Question: I want to add a vertical line between the multiple divs so that it looks like the attached image:

I'm trying to achieve that by adding a div .border and setting its position absolute. However I want to add some margin between the border and make the border appear behind the boxes as in above image.
Here's the code I'm trying:
'''
<div class="wrap">
<div class="box">
<div class="border"></div>
<div class="figure"></div>
<div class="right"> right</div>
</div>
<div class="box">
<div class="border"></div>
<div class="figure"></div>
<div class="right"> right</div>
</div>
<div class="box">
<div class="border"></div>
<div class="figure"></div>
<div class="right"> right</div>
</div>
</div>
'''
'''
.wrap{
position: relative;
overflow: hidden;
}
.box{
overflow: hidden;
margin-top: 50px;
}
.box:first-child{
margin-top: 0;
}
.figure{
width: 50px;
height: 50px;
background: yellow;
display: inline-block;
margin-right: 10px;
}
.right{
display: inline-block;
}
.border{
border-right: 3px solid red;
height: 100%;
left: 24px;
position: absolute;
top: 0;
width: 1px;
}
.box:last-child .border{
display: none;
}
'''
<URL>
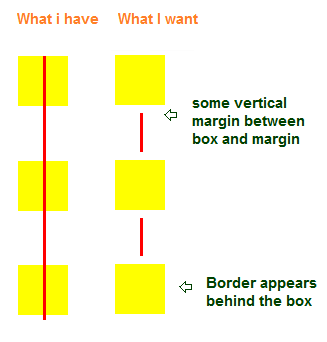
Answer: Here you go.
<URL>
'''
<div class="wrap">
<div class="box">
<div class="border"></div>
<div class="figure"></div>
<div class="right"> </div>
</div>
<div class="box">
<div class="border"></div>
<div class="figure"></div>
<div class="right"> </div>
</div>
<div class="box">
<div class="border"></div>
<div class="figure"></div>
<div class="right"> </div>
</div>
</div>
'''
'''
.wrap{
position: relative;
overflow: hidden;
}
.box{
overflow: hidden;
margin-top: 50px;
}
.box:first-child{
margin-top: 0;
}
.figure{
width: 50px;
height: 50px;
background: yellow;
display: inline-block;
margin-right: 10px;
}
.right{
display: inline-block;
}
.border {
border-right: 3px solid #FF0000;
height: 98%;
left: 24px;
position: absolute;
top: 0;
width: 1px;
z-index: -1;
}
.box:last-child .border{
display: none;
}
.figure {
background: none repeat scroll 0 0 #FFFF00;
border-bottom: 12px solid #FFFFFF;
border-top: 12px solid #FFFFFF;
display: inline-block;
height: 50px;
margin-right: 10px;
width: 50px;
}
'''
'''
.border {
border-right: 3px solid #FF0000;
height: 98%;
left: 24px;
position: absolute;
top: 0;
width: 1px;
z-index: -1;
}
.figure {
background: none repeat scroll 0 0 #FFFF00;
border-bottom: 12px solid #FFFFFF;
border-top: 12px solid #FFFFFF;
display: inline-block;
height: 50px;
margin-right: 10px;
width: 50px;
}
'''
Hope this helps.